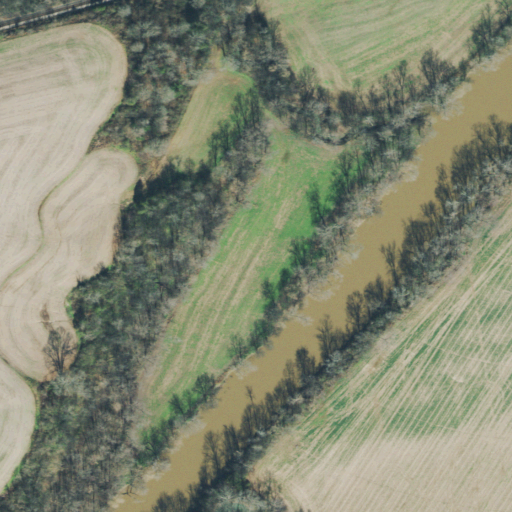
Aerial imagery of island in Tennessee named Crowley Island containing pasture, deciduous forest, cultivated crops, open water, woody wetlands, herbaceous wetlands, grassland, mixed forest, and shrub